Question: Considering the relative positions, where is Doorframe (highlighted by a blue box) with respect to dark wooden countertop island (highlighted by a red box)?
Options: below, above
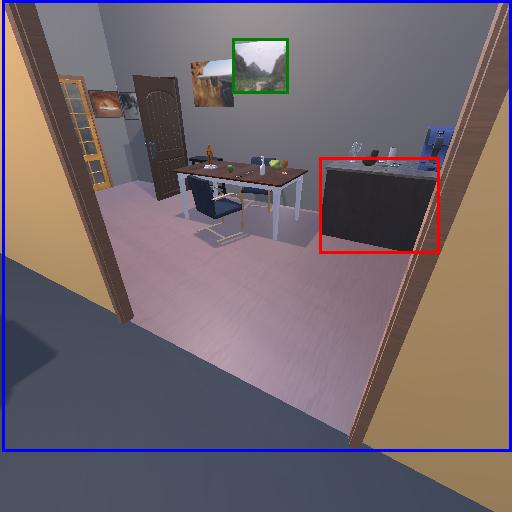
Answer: below